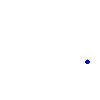
Particle: pion